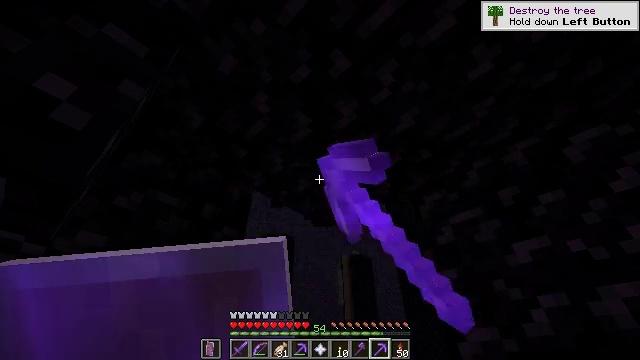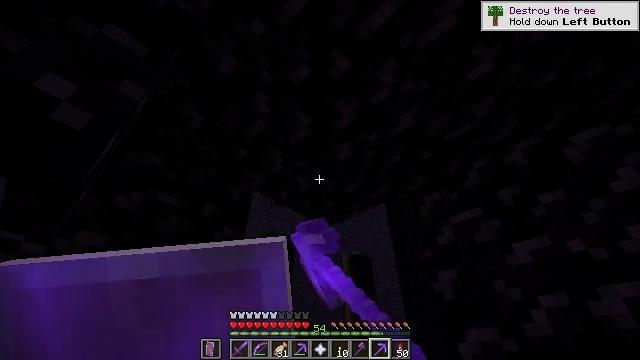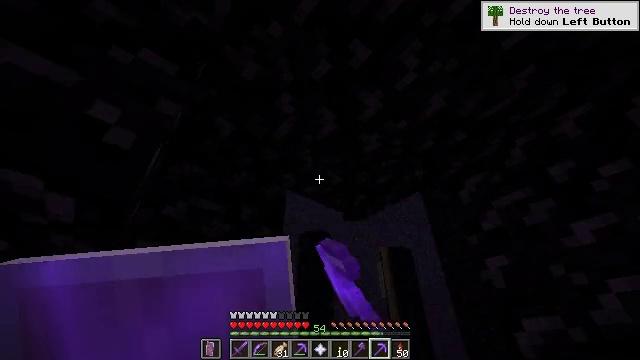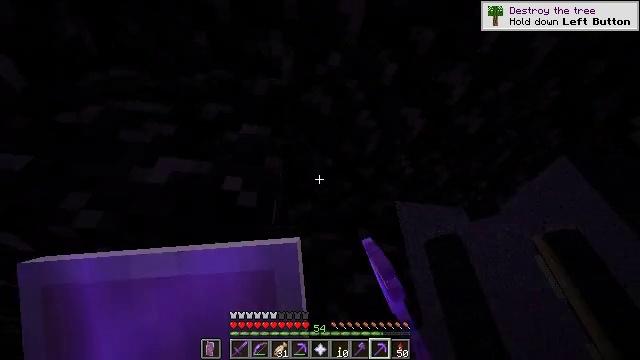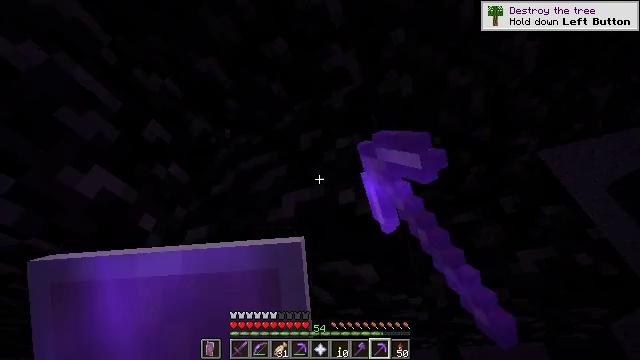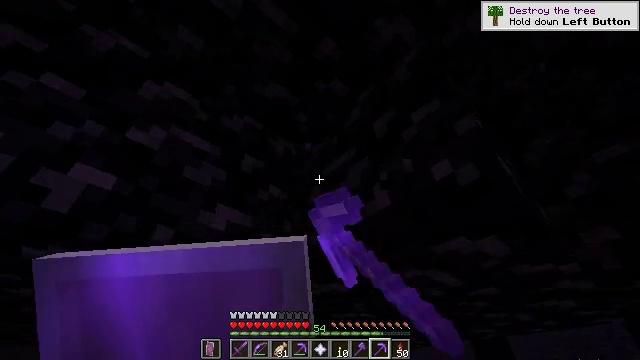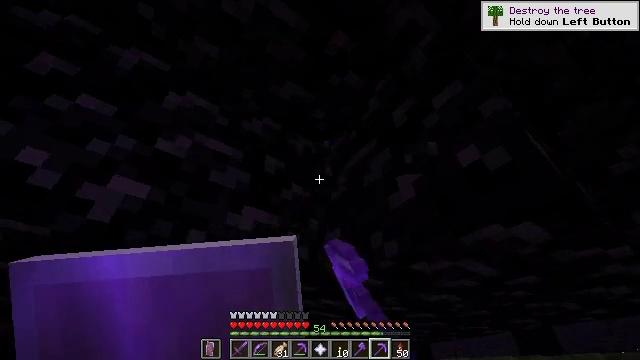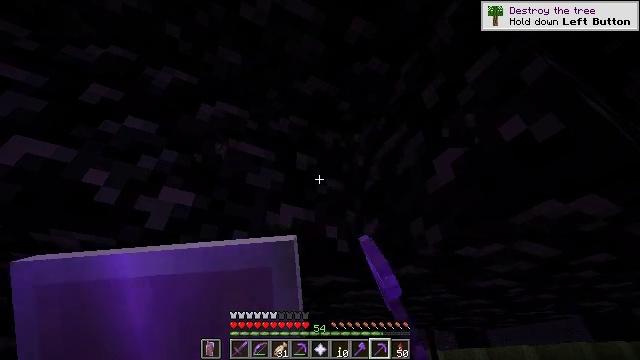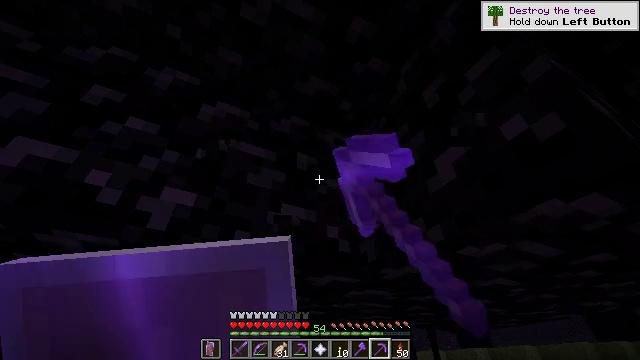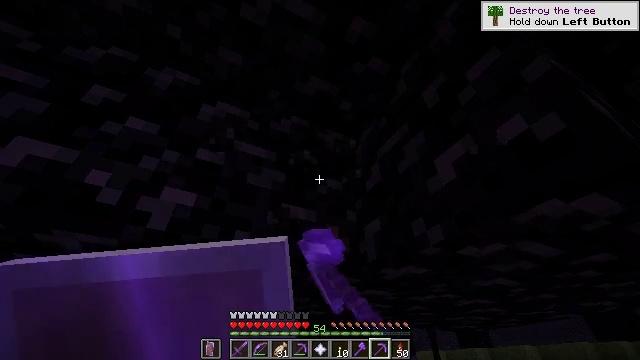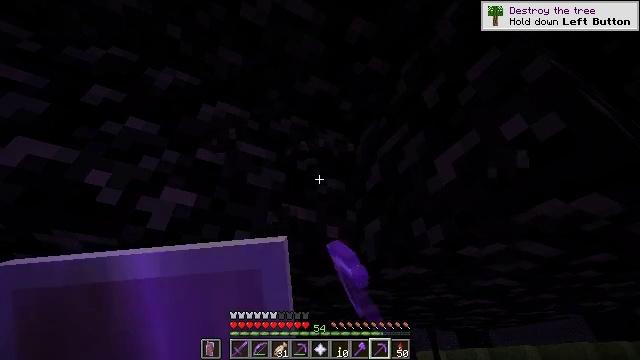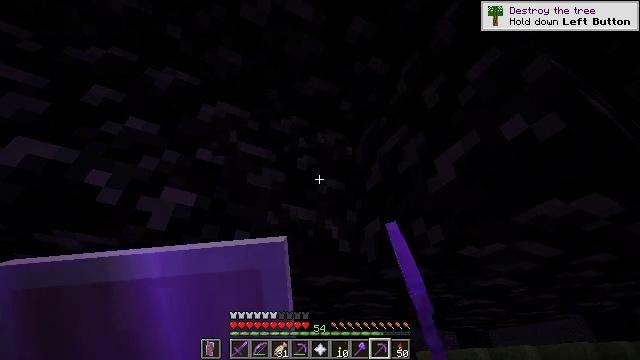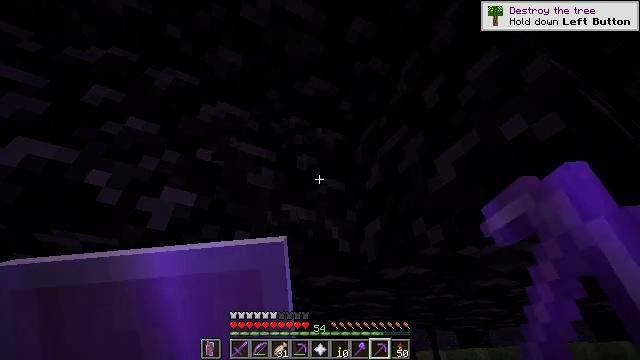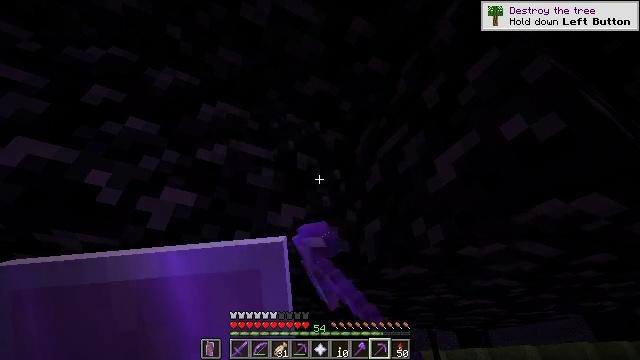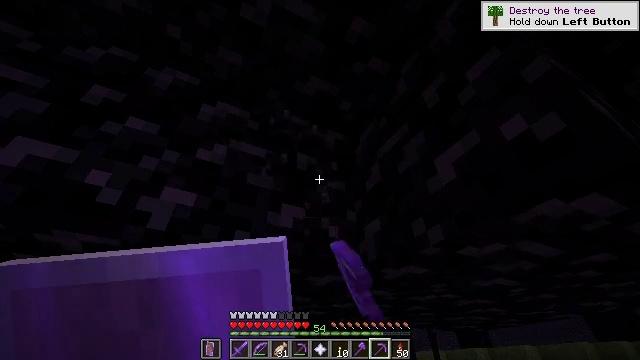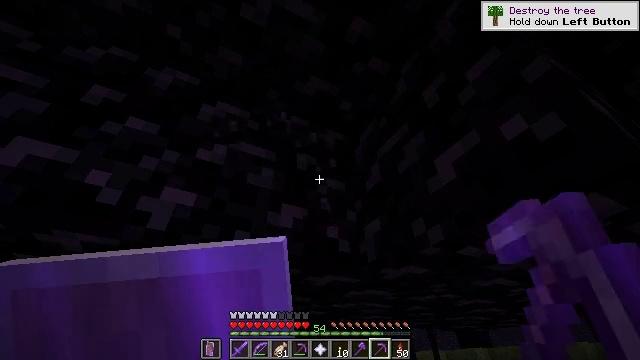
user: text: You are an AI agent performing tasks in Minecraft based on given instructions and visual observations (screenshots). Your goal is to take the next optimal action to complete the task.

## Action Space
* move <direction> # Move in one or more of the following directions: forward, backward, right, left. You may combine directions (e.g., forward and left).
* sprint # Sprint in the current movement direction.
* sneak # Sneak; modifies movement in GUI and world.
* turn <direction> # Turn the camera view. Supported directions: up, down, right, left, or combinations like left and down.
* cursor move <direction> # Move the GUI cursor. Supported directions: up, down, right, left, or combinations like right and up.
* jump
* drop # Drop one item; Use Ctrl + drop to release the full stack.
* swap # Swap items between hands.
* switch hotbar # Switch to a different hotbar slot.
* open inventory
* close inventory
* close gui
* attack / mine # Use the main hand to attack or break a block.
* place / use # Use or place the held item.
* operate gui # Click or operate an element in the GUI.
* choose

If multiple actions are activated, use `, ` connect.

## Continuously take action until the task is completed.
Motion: motion action
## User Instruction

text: Break the obsidian using a diamond or netherite pickaxe.
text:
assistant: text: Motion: attack / mine
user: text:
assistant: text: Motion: turn left and down, attack / mine
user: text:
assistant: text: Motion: turn left and up, attack / mine
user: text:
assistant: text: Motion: turn left, attack / mine
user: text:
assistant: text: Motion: turn left and down, attack / mine
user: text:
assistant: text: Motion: turn left, attack / mine
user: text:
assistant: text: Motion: turn left and down, attack / mine
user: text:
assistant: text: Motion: attack / mine
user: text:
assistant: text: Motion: attack / mine
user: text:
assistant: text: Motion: attack / mine
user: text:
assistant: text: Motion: attack / mine
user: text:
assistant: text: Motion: attack / mine
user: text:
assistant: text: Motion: attack / mine
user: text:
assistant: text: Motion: attack / mine
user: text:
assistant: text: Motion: attack / mine
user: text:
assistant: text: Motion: attack / mine
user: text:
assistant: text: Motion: attack / mine
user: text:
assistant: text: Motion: attack / mine
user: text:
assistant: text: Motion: attack / mine
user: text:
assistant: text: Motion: attack / mine
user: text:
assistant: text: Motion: attack / mine
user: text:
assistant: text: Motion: attack / mine
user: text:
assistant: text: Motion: attack / mine
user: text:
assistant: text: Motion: attack / mine
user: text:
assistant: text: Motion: attack / mine
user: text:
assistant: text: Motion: attack / mine
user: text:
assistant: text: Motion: attack / mine
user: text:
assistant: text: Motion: attack / mine
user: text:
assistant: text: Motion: attack / mine
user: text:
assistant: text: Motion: attack / mine